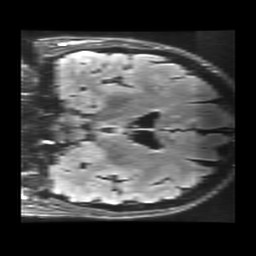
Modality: FLAIR
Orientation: coronal
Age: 71
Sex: female
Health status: healthy
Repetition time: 12 s
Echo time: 0.09782 s